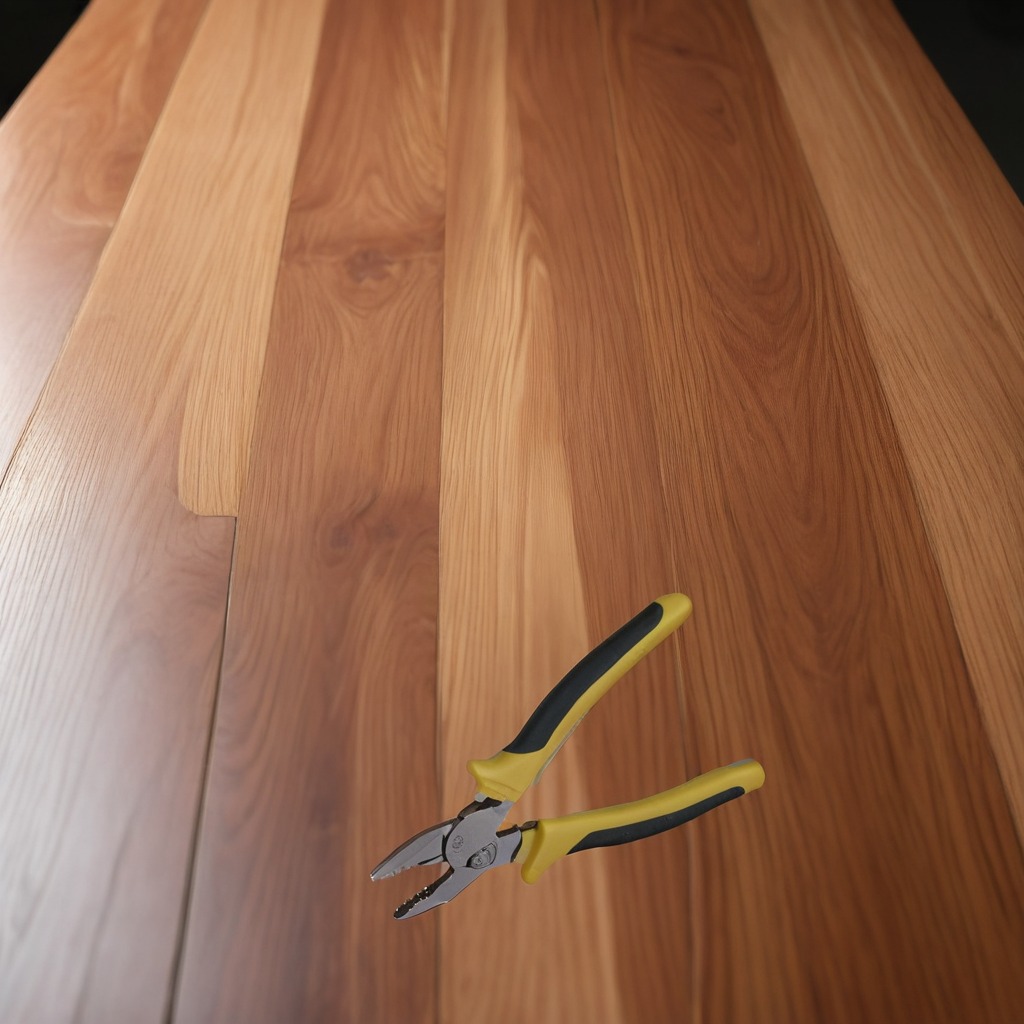
A plier is lying on the wooden table.